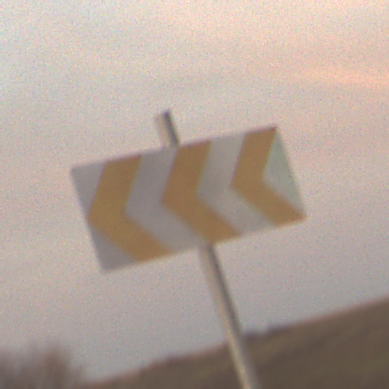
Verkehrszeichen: RichtungstafelnInKurvenGrossRechts
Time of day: SunriseSunset
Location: Outdoor (Nature)
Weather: PartlyCloudy
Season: NotSpecified
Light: Natural